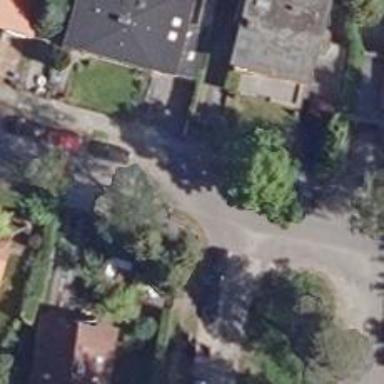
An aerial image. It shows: Residential road with asphalt surface and sidewalks on both sides. There are parallel parking lanes on both sides of the road.